Brain MRI, t2w sequence, axial 2D slice.
Patient: age 28, sex M, weight 78 kg, height 1.78 m
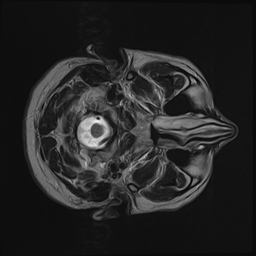